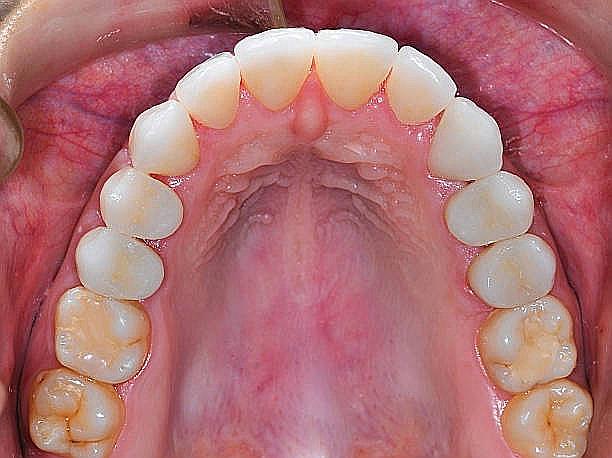
Condition: Gingivitis